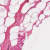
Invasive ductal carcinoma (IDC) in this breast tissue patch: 0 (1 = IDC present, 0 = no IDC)